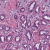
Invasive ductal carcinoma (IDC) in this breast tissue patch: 1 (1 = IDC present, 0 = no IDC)